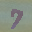
Label: 7